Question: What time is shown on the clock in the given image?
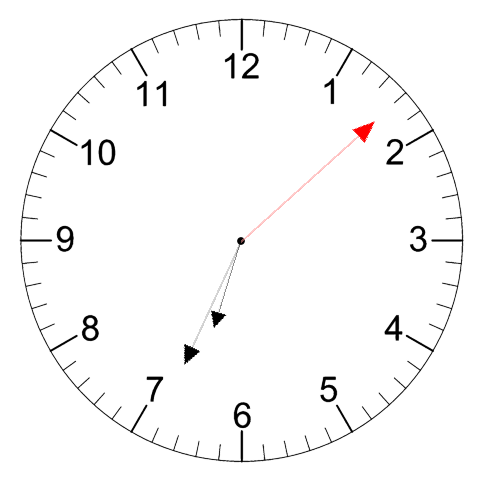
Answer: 06:34:08